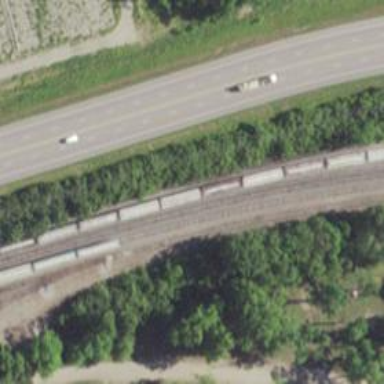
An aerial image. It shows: Manifest railway yard.